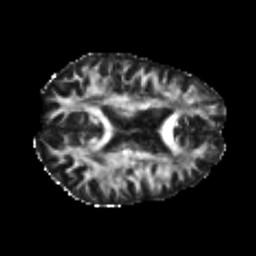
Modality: FA
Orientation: axial
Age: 24
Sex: male
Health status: healthy
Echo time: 0.074 s